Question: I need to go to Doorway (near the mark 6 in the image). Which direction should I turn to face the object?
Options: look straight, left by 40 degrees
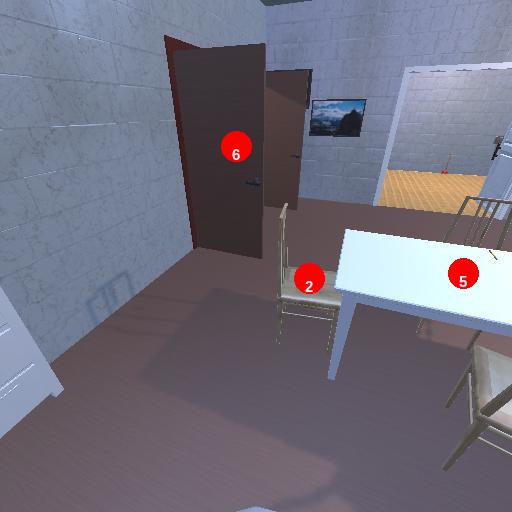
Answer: look straight